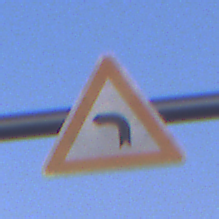
Verkehrszeichen: KurveLinks
Umgebung: Outdoor, Nature
Tageszeit: SunriseSunset
Wetter: Clear
Licht: Natural
Jahreszeit: NotSpecified
Kontrast: LowContrast